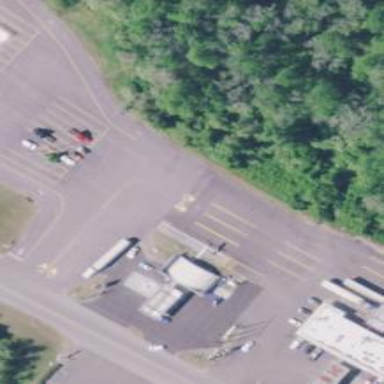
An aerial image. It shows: Weighbridge facility.